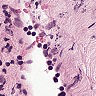
Metastatic tissue present: yes